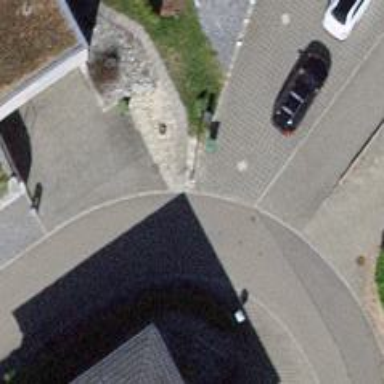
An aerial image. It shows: Paved residential road.